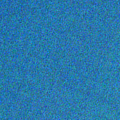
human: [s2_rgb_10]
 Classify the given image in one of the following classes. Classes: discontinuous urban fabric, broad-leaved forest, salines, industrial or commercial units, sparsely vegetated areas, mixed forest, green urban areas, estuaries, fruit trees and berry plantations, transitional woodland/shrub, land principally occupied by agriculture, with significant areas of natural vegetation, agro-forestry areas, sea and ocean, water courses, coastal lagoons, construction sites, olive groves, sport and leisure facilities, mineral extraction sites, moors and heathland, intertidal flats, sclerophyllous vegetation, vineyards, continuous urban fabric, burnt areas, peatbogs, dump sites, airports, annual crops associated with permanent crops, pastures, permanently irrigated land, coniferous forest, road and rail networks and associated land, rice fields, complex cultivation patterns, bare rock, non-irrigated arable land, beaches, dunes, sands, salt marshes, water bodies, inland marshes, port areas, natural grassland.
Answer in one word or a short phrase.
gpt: sea and ocean